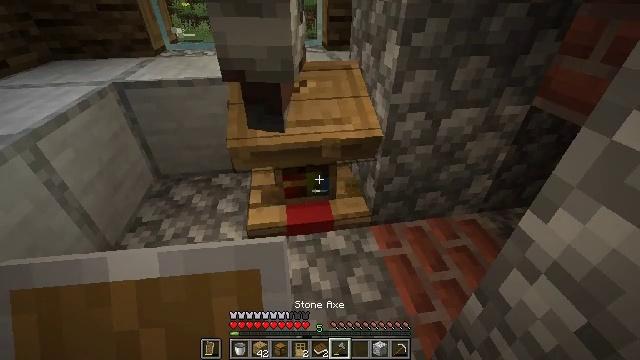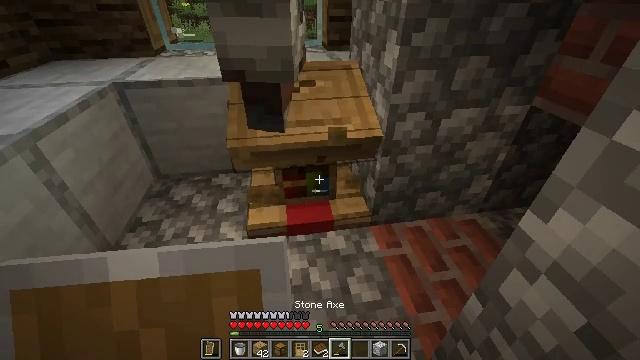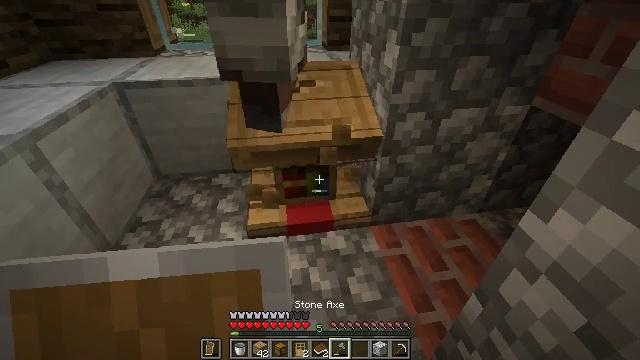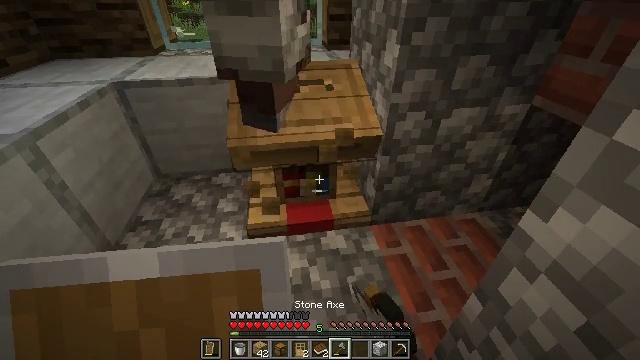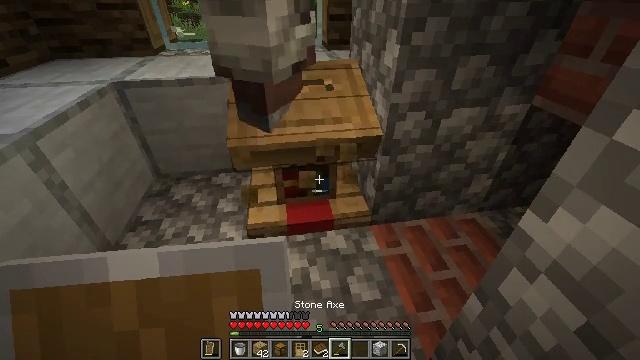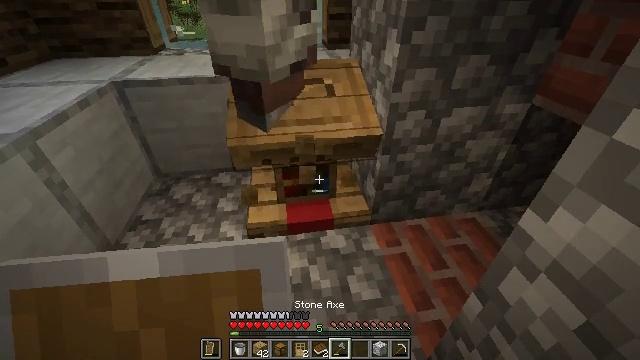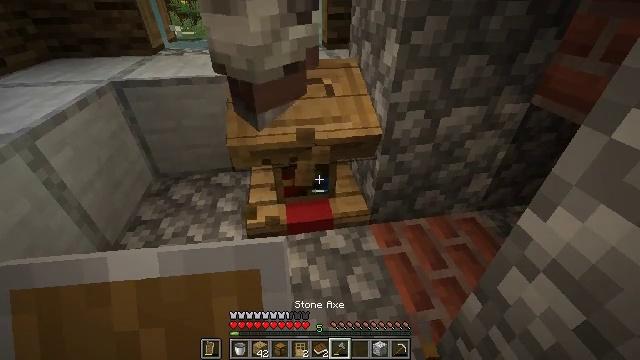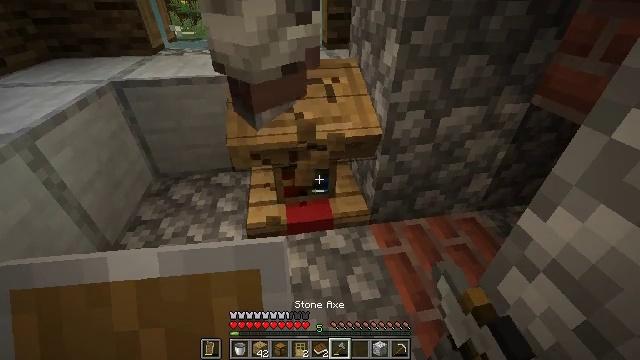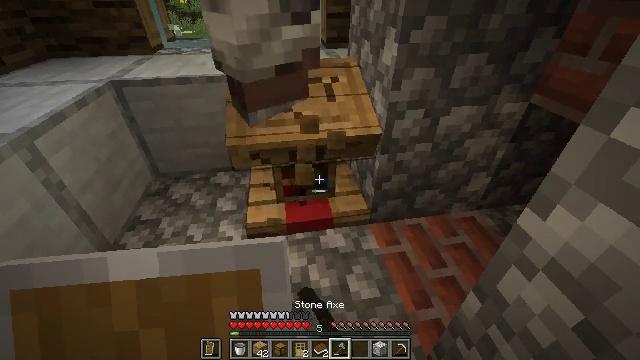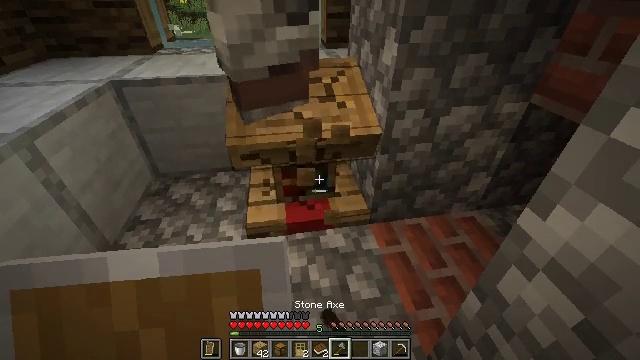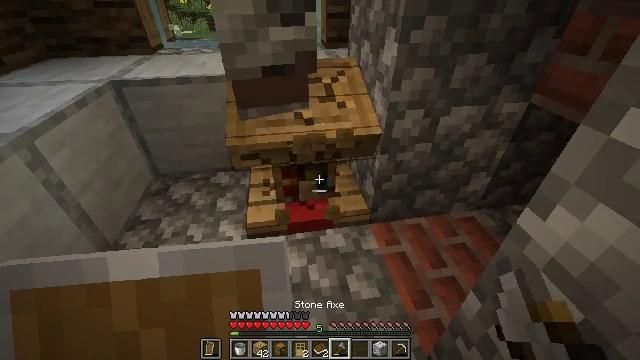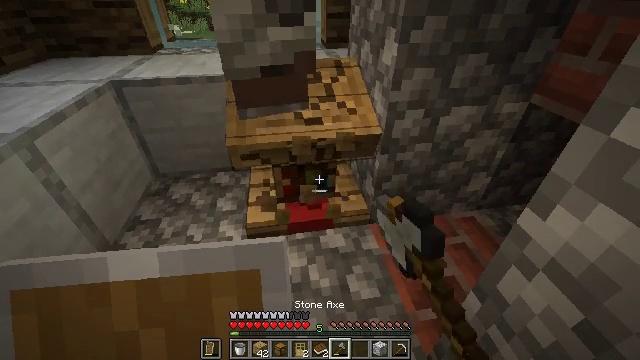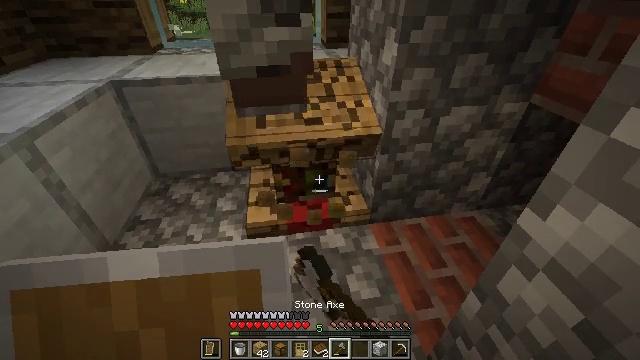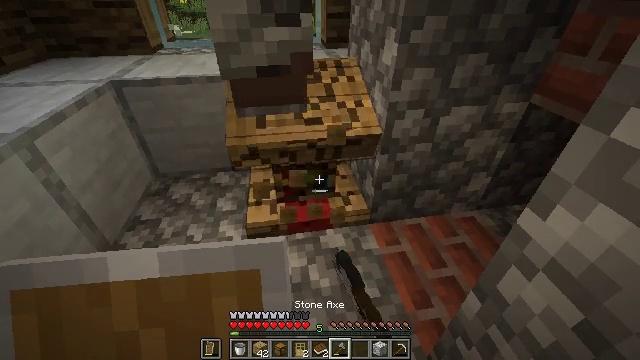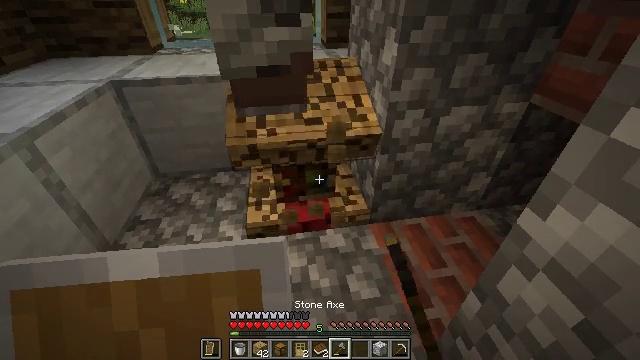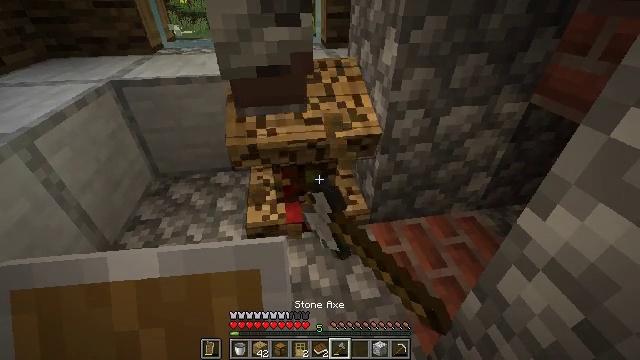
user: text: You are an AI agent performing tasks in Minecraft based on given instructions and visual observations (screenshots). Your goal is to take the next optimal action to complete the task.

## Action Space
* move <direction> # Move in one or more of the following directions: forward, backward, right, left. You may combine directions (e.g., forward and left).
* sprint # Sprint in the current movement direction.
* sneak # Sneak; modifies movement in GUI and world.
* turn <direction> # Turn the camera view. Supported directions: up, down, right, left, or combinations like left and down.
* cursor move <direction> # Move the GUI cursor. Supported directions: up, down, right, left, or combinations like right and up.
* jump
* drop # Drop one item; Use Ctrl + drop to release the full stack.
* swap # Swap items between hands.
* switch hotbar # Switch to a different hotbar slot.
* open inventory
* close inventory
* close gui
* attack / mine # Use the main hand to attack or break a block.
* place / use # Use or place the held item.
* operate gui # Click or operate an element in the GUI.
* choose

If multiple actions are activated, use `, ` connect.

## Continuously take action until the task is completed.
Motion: motion action
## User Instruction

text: Break the lectern to relocate it.
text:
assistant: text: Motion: attack / mine
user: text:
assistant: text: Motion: attack / mine
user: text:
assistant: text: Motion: attack / mine
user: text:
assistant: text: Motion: attack / mine
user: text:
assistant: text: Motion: attack / mine
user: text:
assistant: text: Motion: attack / mine
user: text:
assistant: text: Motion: attack / mine
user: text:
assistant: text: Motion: attack / mine
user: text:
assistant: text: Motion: attack / mine
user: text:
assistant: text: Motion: attack / mine
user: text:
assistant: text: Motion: attack / mine
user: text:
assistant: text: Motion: attack / mine
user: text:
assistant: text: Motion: attack / mine
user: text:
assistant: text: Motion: attack / mine
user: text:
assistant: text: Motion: attack / mine
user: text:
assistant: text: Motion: attack / mine
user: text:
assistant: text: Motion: attack / mine
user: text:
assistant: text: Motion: attack / mine
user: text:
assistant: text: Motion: attack / mine
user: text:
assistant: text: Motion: attack / mine
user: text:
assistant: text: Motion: attack / mine